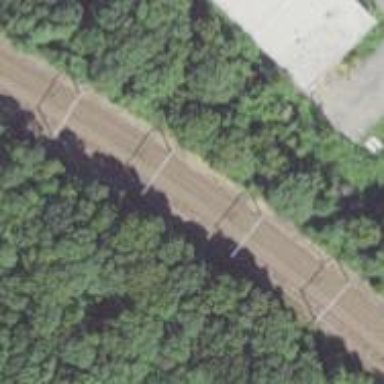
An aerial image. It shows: Railway with electrified contact lines.